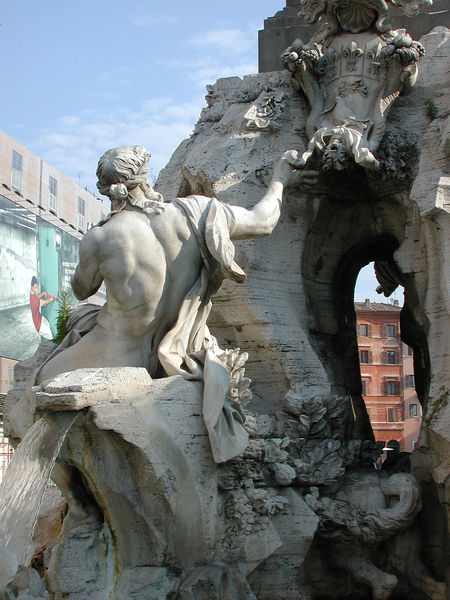
Titel: Vierströmebrunnen
Künstler: Giovanni Lorenzo Bernini
Standort: Rom, Piazza Navona (EU - I - Latium)
Schlagwörter: akt, blau, blätter, felsen, gestein, himmel, mann, nackt, schatten, umhang, wasser, wolken, bunt, fenster, frau, licht, marmor, rücken, ausblick, blick, blüten, gebäude, haus, rot, schleier, tuch, arm, barock, falten, stein, häuser, sonne, figur, haare, mantel, decke, höhle, schulter, brunnen, skulptur, statue, farbig, rückenansicht, bogen, fassade, fels, mauer, platz, muskeln, durchgang, plastik, foto, durchblick, rückseite, hinten, plakat, lorbeer, lilie, rom, photo, wappen, etagen, fontaine, wasserstrahl, tempel, muschel, lilien, durchbruch, wasserspeier, bernini, brunnenfigur, piazza navona, vierströmebrunnen, vierströme, durchgangshöhle